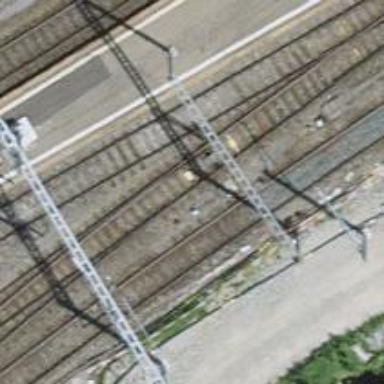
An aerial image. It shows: Railway switch.